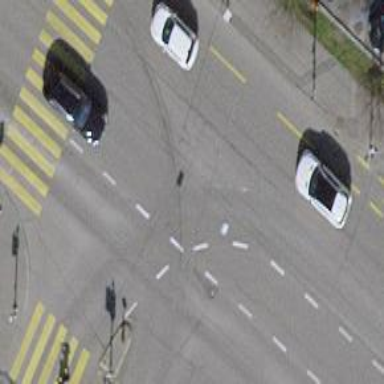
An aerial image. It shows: Road with traffic signals.